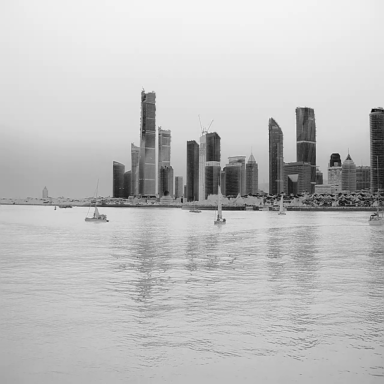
There are seven objects shown in the infrared image, including six sailboats, and a container_ship.